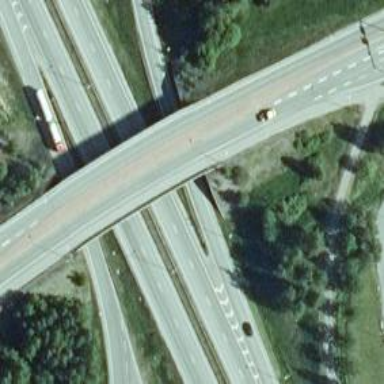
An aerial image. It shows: Secondary road crossing bridge with asphalt surface.